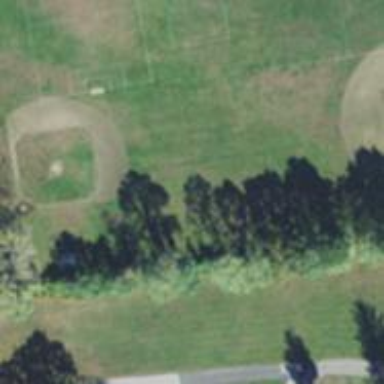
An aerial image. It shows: Baseball pitch for leisure land.